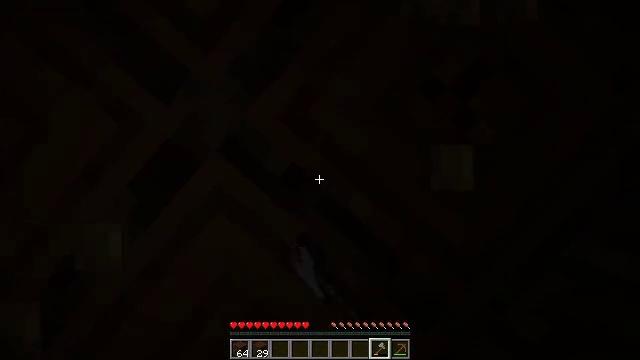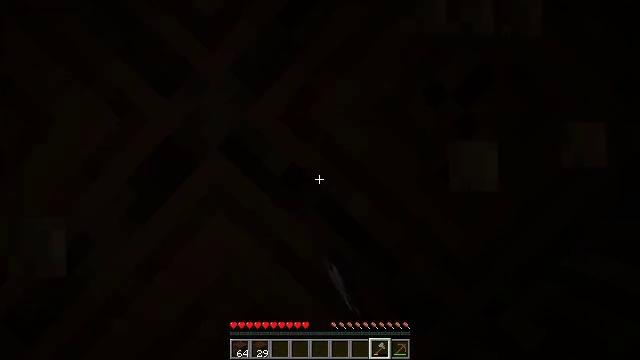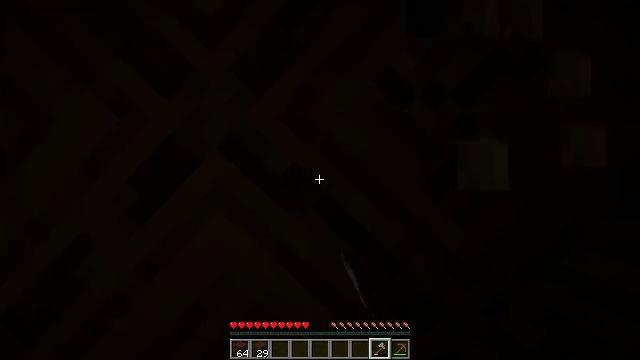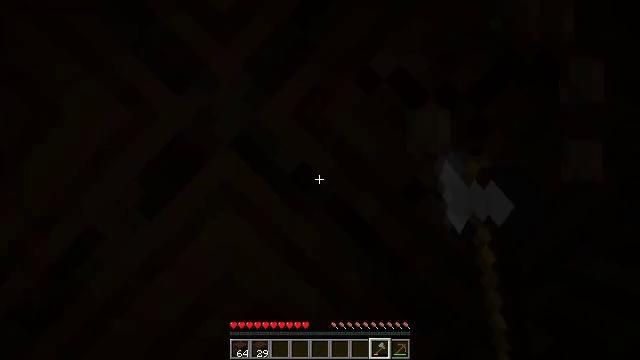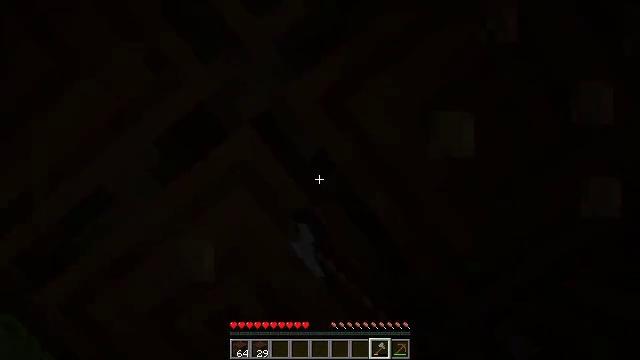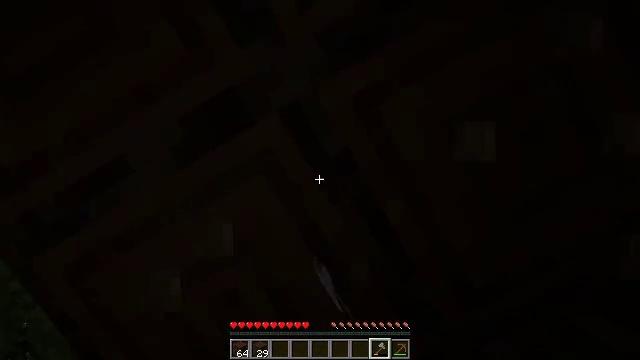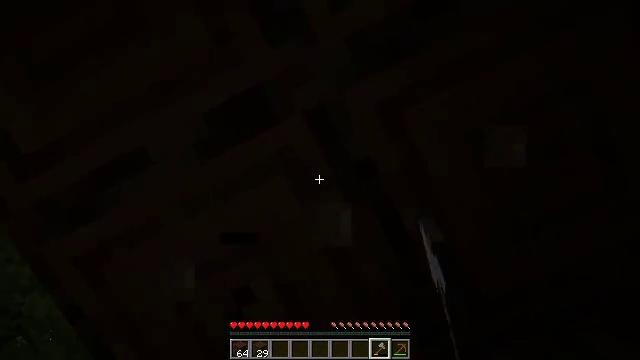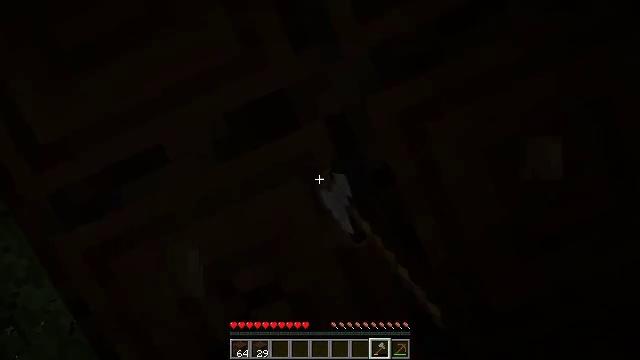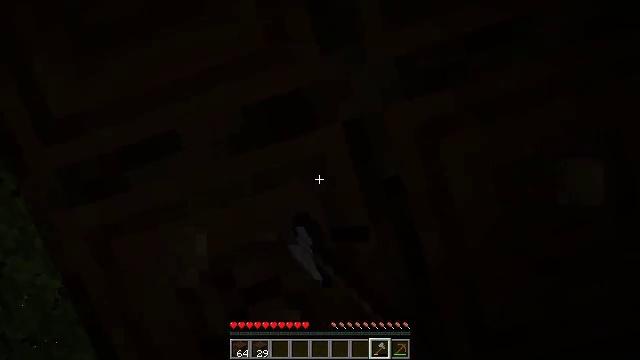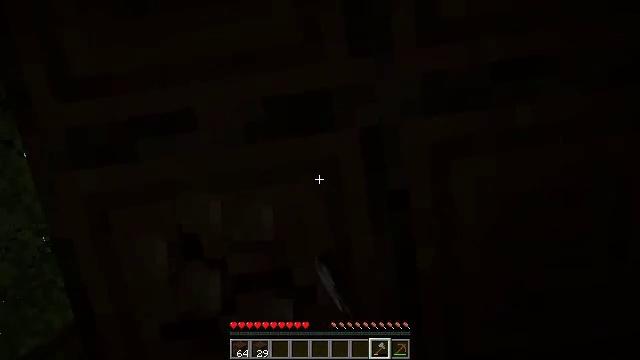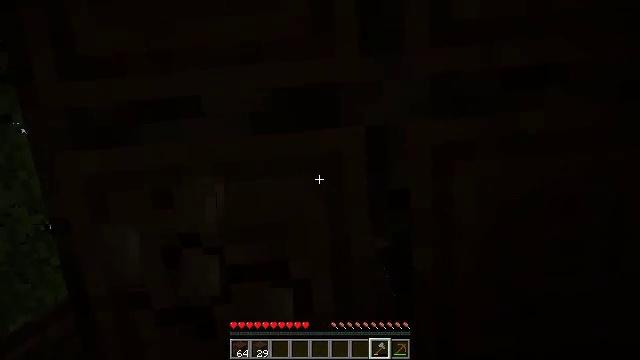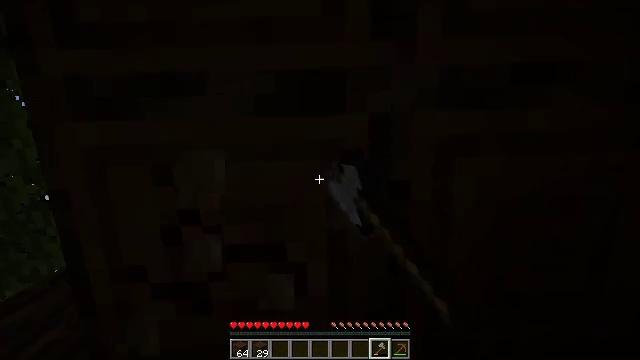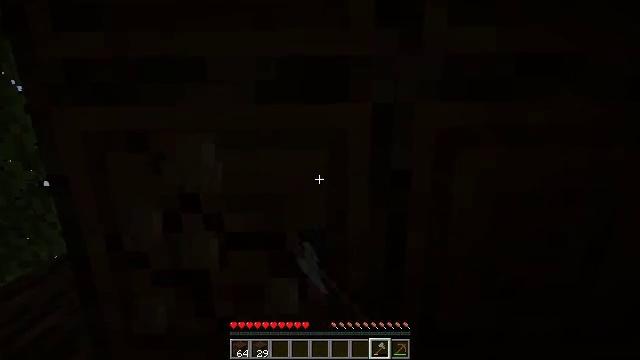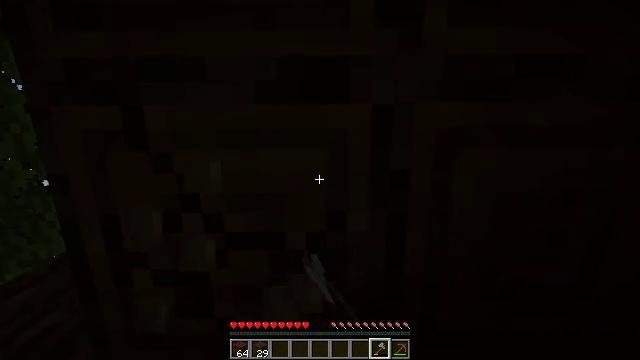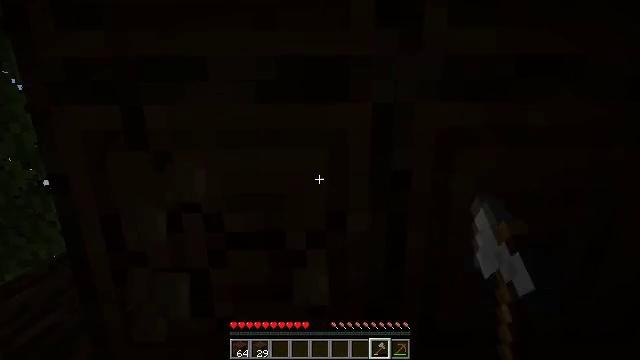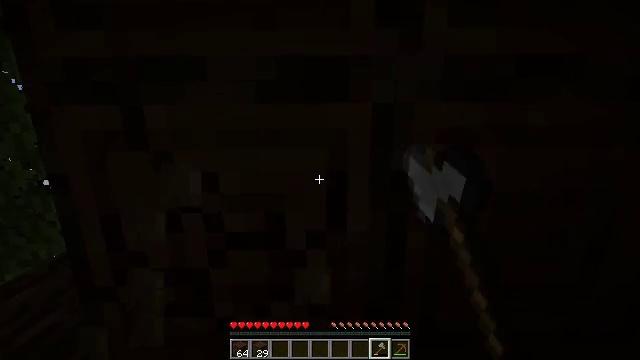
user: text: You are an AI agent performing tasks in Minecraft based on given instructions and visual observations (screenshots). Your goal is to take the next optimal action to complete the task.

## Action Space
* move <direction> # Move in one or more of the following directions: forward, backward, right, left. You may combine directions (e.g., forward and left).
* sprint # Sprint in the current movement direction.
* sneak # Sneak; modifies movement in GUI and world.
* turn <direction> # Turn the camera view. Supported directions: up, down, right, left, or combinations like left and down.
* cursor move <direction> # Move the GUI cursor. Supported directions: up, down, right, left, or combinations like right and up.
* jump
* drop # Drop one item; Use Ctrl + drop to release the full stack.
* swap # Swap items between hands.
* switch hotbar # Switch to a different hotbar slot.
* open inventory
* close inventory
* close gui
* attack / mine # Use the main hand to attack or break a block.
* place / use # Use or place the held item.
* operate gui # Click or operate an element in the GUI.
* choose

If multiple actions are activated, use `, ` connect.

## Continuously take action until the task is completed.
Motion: motion action
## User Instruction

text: Gather dark oak log for crafting.
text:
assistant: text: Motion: sneak, turn right, attack / mine
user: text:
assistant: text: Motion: move left, sneak, attack / mine
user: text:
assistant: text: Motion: move left, sneak, turn right, attack / mine
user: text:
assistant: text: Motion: move left, sneak, turn right and down, attack / mine
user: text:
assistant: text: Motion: move left, sneak, turn right and down, attack / mine
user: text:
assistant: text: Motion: move left, sneak, turn right, attack / mine
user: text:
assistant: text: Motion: move left, sneak, turn right, attack / mine
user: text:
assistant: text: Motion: sneak, turn right, attack / mine
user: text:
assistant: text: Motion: sneak, turn right, attack / mine
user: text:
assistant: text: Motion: sneak, turn right and down, attack / mine
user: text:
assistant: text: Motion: sneak, turn right and down, attack / mine
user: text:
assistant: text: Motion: sneak, turn down, attack / mine
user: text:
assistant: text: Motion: sneak, attack / mine
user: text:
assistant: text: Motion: sneak, attack / mine
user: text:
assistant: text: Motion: sneak, attack / mine
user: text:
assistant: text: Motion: sneak, attack / mine
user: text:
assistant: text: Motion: move forward, sneak, attack / mine
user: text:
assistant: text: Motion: move forward and move left, sneak, attack / mine
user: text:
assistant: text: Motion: move forward and move left, sneak, attack / mine
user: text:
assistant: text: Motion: move forward and move left, sneak, attack / mine
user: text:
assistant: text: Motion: move forward and move left, sneak, attack / mine
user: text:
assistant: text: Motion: sneak, attack / mine
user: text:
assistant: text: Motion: sneak, attack / mine
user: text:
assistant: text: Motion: sneak, attack / mine
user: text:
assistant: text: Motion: sneak, attack / mine
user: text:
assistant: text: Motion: sneak, attack / mine
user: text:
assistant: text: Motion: sneak, turn down, attack / mine
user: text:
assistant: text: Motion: sneak, turn right and down, attack / mine
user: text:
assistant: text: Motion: sneak, turn right and down, attack / mine
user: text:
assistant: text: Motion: sneak, turn down, attack / mine